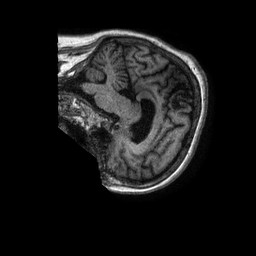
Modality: T1w
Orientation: sagittal
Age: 61
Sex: female
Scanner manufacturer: philips
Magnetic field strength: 1.5 T
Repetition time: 0.008309 s
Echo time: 0.00381 s